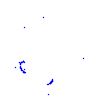
Particle: proton